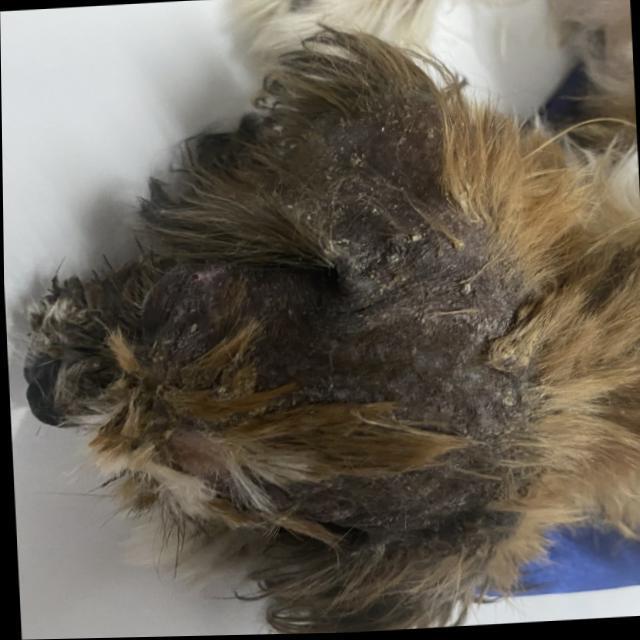
Canine demodicosis (Demodex mange) — caused by Demodex canis mites. Presents with alopecia, follicular papules, pustules, and comedones. Often localized on face and forelimbs.